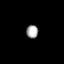
Tissue: prostate
Cell type: Epithelial cells
Senescence score: 0.2863
Nuclear area (px): 149
Mean DAPI intensity: 172.034